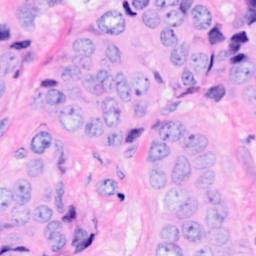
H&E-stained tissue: Breast